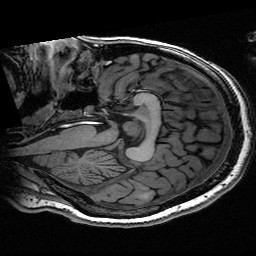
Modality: T1w
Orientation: sagittal
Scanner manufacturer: ge
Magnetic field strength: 3 T
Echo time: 0.00318 s